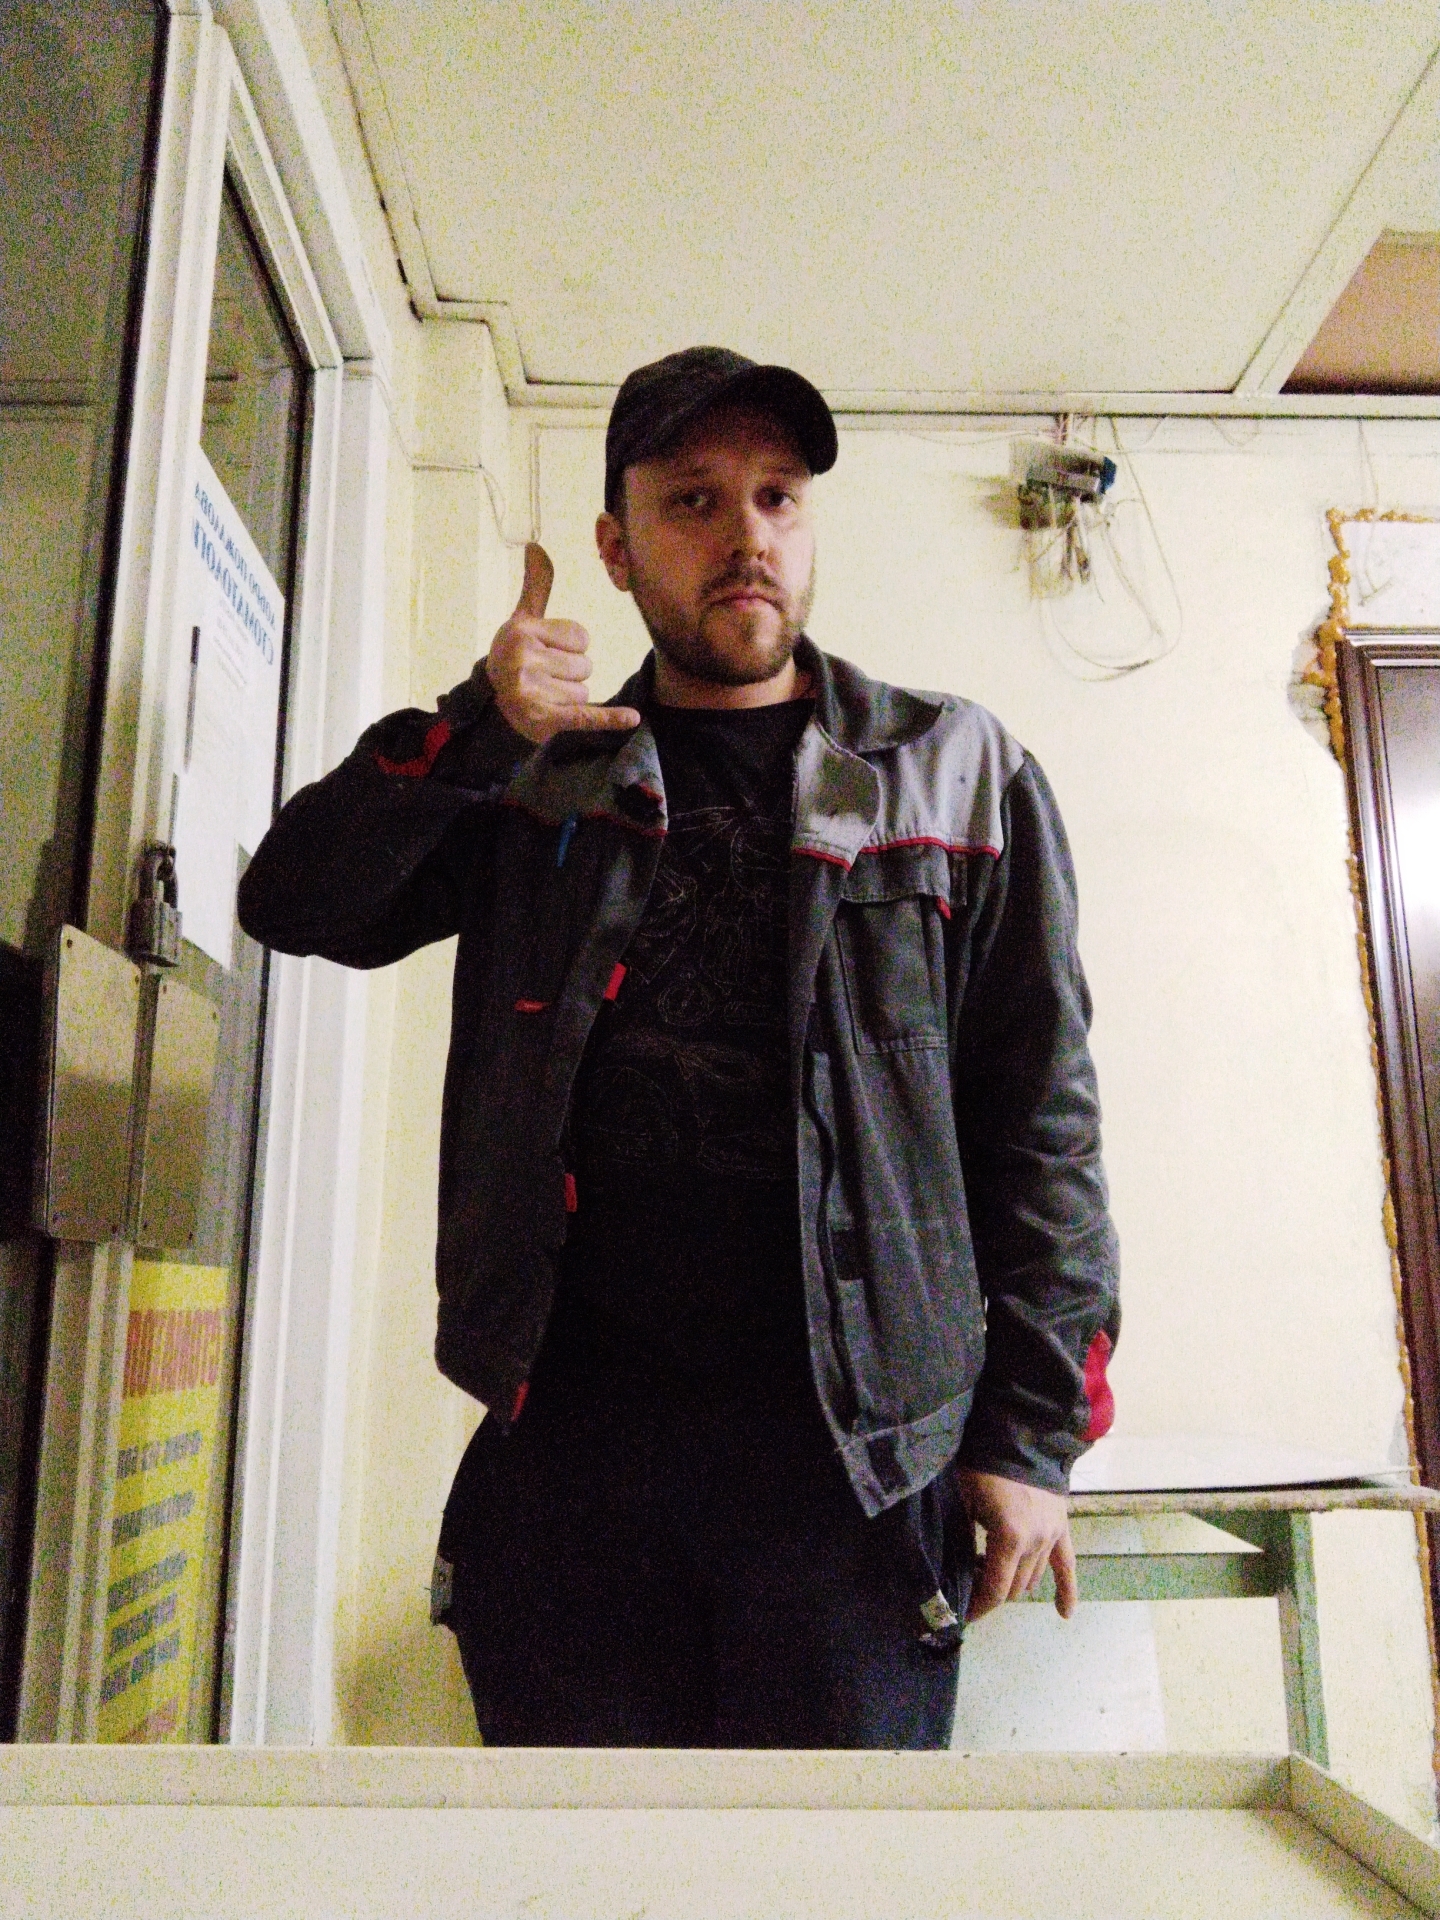
Label: noise